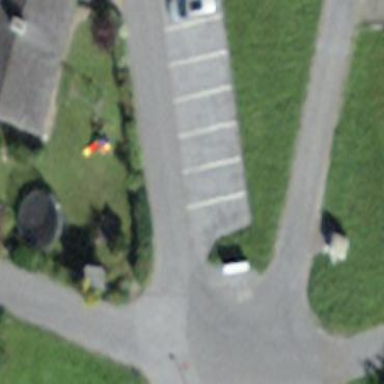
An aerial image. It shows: Parking area with surface.